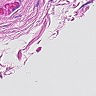
Metastatic tissue present: no